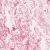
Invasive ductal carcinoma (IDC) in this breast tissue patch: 0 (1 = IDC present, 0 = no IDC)